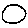
Label: circle